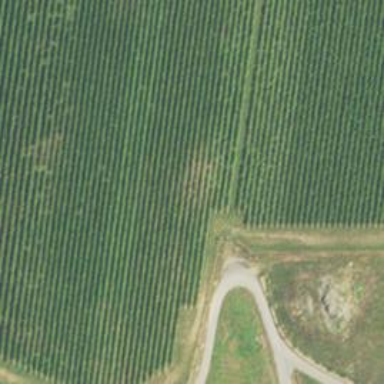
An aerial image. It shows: Vineyard with grape crops.